Aerial crown-view tile of a tropical tree (Barro Colorado Island, Panama), acquired 20250616:
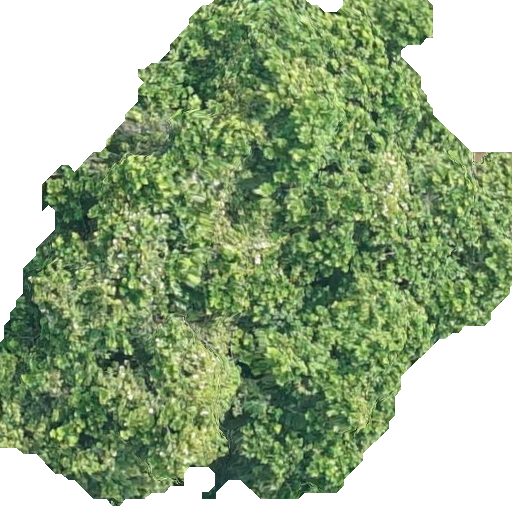
Species: Anacardium excelsum
GBIF accepted scientific name: Anacardium excelsum
Crown area: 278.447 m²